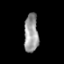
Tissue: prostate
Cell type: T cells
Senescence score: 0.3487
Nuclear area (px): 535
Mean DAPI intensity: 154.479